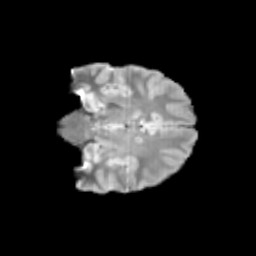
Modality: T2w
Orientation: coronal
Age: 13
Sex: male
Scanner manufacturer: siemens
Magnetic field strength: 3 T
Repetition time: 3.8 s
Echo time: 0.07 s